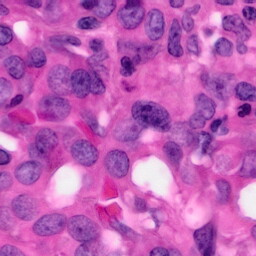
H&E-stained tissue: Pancreatic